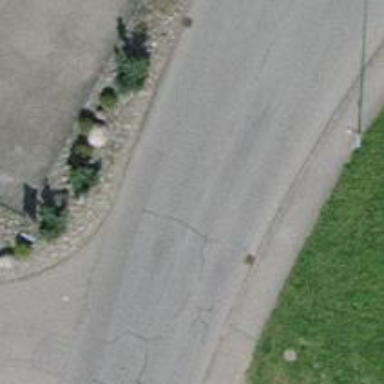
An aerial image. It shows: Residential road with asphalt surface and sidewalk on the left side.